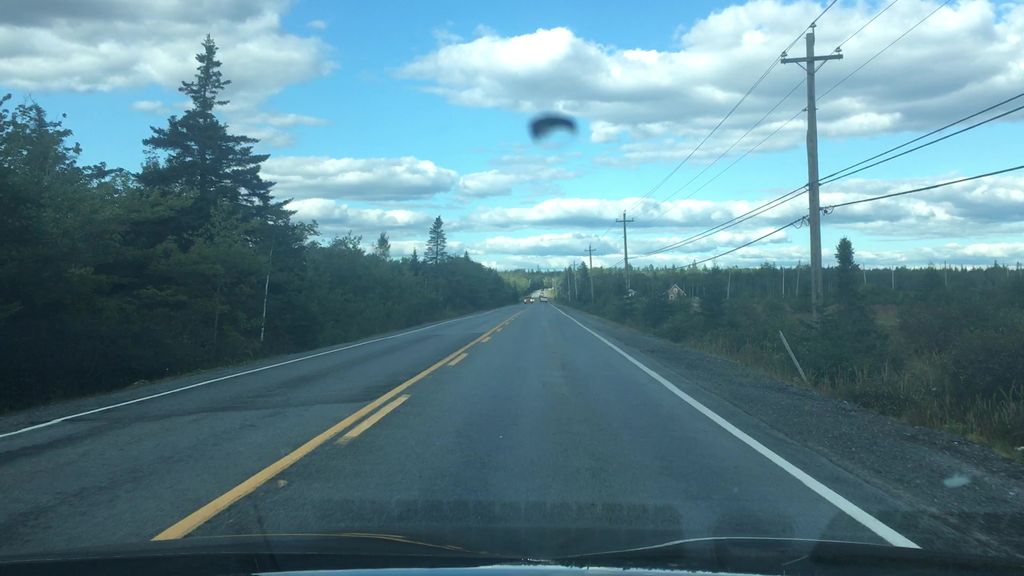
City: halifax